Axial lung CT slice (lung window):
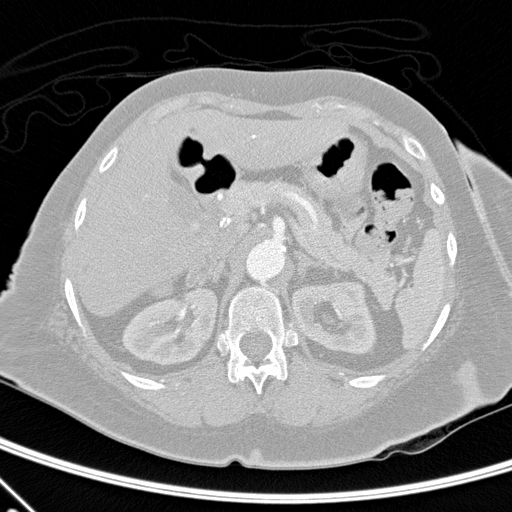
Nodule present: no